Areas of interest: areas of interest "Scenic Spot"
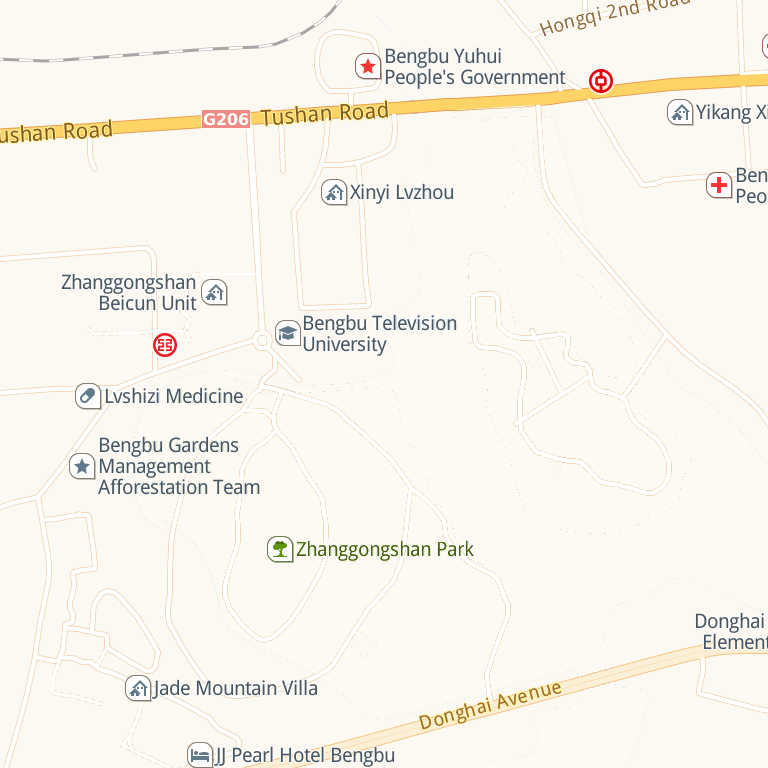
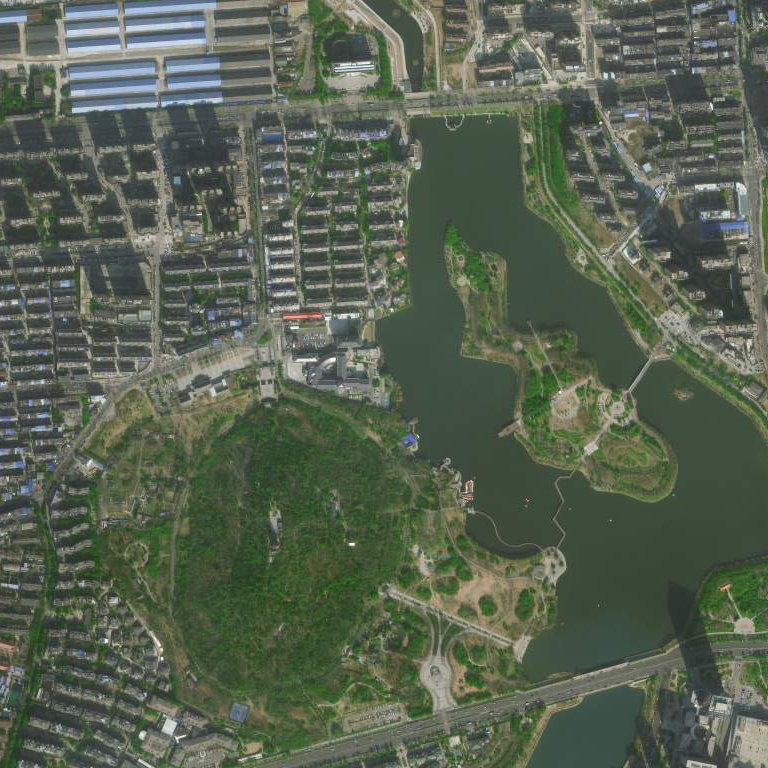